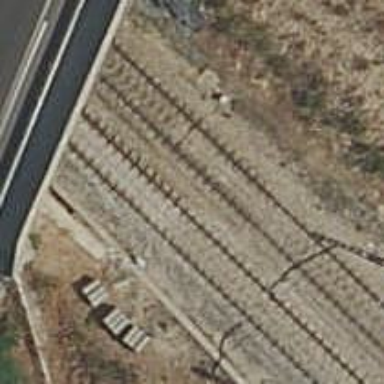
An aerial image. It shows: Railway tunnel with overhead electrified contact lines.